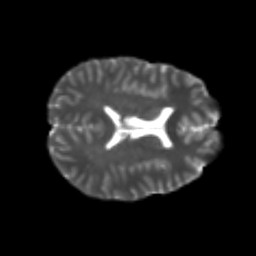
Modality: T2w
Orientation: axial
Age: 22
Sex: male
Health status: healthy
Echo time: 0.074 s